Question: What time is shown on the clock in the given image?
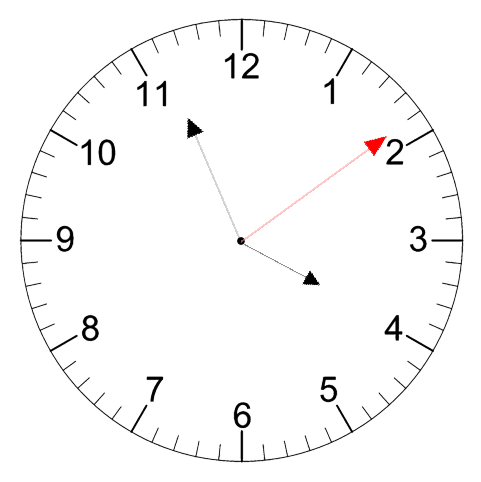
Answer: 03:56:09